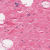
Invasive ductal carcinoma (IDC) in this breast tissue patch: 0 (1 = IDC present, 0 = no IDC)